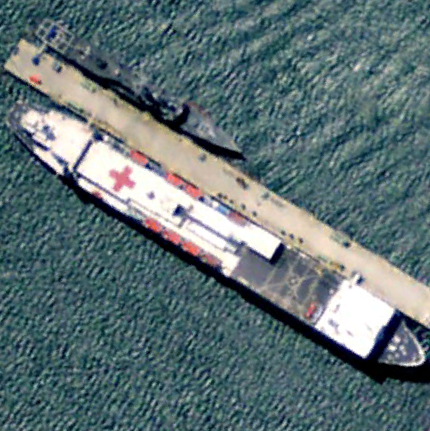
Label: civil